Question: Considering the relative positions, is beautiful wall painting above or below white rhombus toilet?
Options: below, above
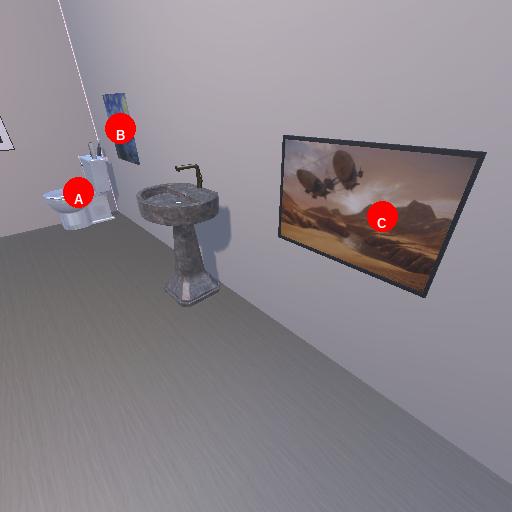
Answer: below